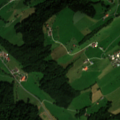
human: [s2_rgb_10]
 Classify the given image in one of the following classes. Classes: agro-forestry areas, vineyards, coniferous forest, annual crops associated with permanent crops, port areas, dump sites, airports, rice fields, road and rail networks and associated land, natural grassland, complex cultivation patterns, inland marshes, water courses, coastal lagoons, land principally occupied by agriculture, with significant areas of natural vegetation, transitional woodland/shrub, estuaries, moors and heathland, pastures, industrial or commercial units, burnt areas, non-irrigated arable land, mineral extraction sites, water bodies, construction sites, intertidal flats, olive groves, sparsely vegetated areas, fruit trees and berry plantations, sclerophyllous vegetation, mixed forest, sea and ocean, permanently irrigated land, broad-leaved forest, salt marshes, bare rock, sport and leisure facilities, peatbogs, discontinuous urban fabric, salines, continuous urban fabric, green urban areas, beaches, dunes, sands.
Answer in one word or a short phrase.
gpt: discontinuous urban fabric, complex cultivation patterns, mixed forest, transitional woodland/shrub